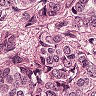
Metastatic tissue present: yes